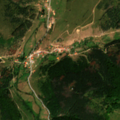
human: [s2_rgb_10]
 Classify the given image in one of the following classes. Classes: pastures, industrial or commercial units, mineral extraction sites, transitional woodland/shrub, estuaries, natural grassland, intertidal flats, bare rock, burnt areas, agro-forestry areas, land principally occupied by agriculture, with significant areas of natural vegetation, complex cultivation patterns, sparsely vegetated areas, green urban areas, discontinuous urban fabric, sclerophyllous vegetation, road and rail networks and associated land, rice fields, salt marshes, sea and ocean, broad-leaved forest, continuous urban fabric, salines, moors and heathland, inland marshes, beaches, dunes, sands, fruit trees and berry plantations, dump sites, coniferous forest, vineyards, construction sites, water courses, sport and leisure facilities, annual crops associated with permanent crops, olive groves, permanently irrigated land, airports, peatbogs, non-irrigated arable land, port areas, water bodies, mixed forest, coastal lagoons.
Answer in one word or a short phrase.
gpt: broad-leaved forest, coniferous forest, natural grassland, transitional woodland/shrub